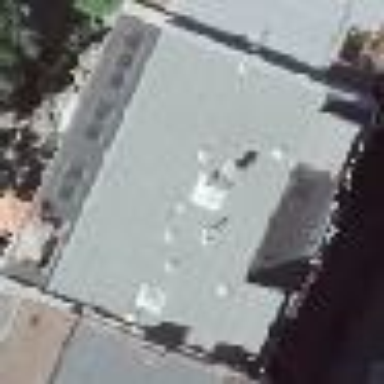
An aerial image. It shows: Building with apartments featuring unique double saltbox roof shape.